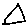
Label: triangle